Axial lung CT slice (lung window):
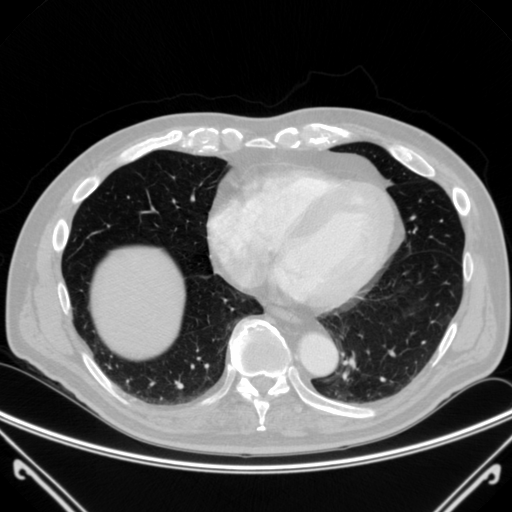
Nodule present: no